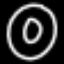
Label: donut